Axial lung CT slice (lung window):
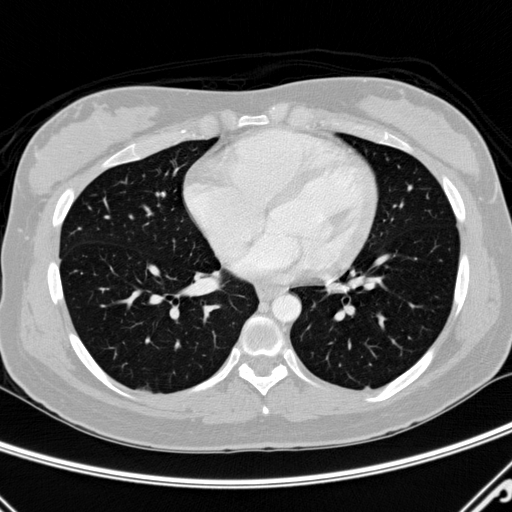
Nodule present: yes
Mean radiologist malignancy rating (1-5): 2